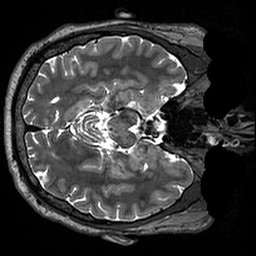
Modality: T2w
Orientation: axial
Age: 40
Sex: male
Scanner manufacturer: siemens
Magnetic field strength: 3 T
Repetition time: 3.39 s
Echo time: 0.389 s